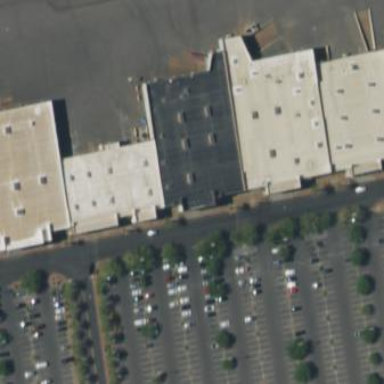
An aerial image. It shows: Department store building.